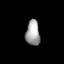
Tissue: lung
Cell type: Epithelial cells
Senescence score: 0.57
Nuclear area (px): 352
Mean DAPI intensity: 159.497